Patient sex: M
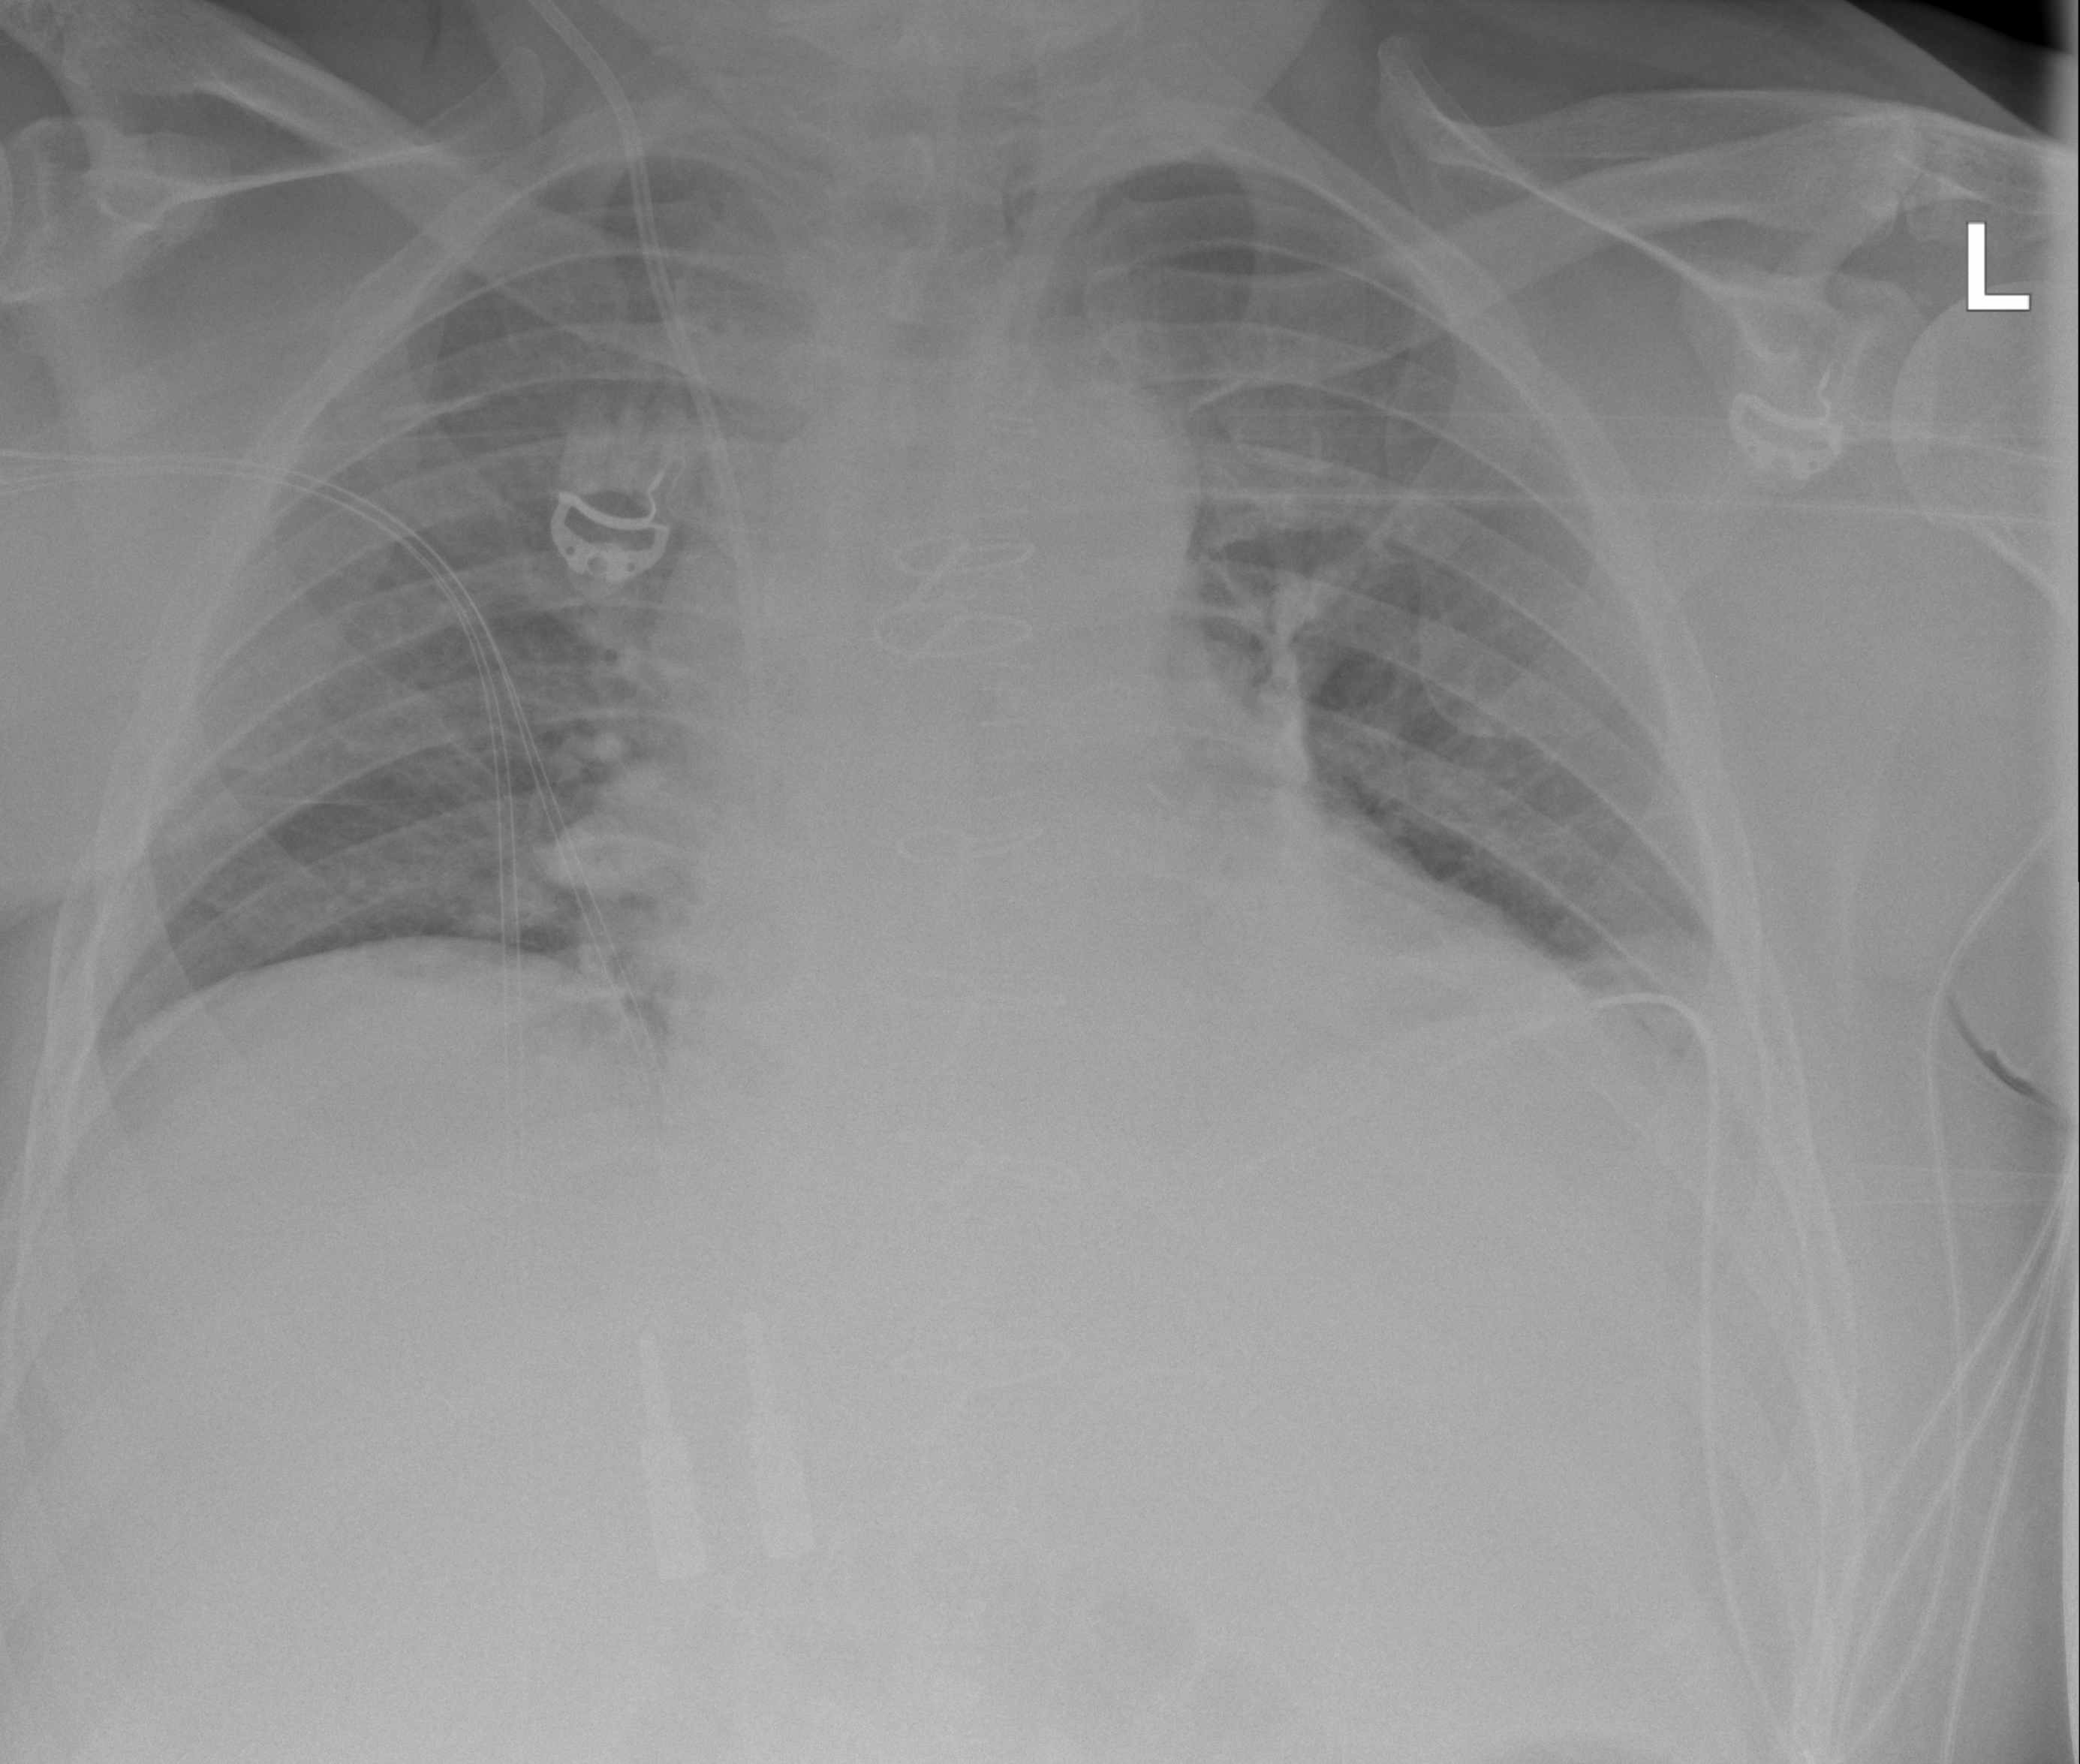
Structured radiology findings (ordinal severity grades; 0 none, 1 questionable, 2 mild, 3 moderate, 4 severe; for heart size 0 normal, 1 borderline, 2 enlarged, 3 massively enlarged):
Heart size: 2
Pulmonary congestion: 2
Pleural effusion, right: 2
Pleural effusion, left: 0
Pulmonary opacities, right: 0
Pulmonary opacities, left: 0
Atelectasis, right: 0
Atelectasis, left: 0